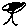
Label: tree